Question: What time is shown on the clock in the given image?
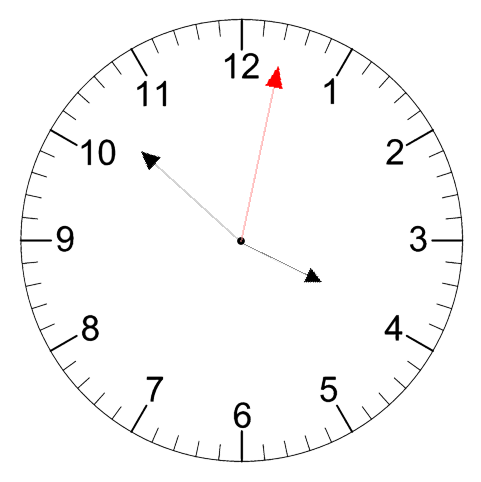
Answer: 03:52:02